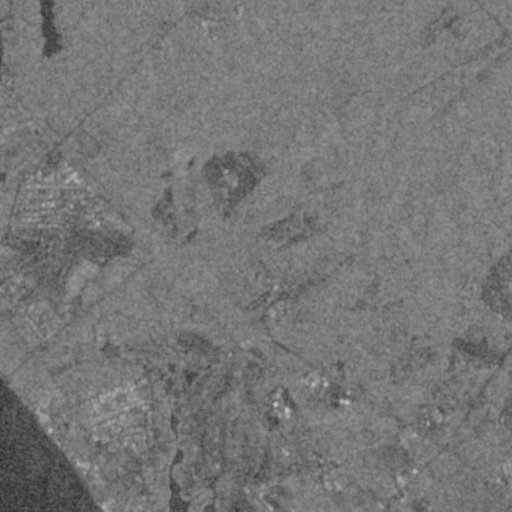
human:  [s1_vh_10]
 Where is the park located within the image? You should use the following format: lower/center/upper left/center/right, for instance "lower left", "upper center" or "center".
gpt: The park is located in the lower left of the image.
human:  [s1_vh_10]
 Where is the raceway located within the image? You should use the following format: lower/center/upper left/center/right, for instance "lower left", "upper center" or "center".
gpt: The raceway is located in the upper right of the image.
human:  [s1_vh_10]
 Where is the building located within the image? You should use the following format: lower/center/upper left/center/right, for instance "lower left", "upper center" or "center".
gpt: There is no building in the image.

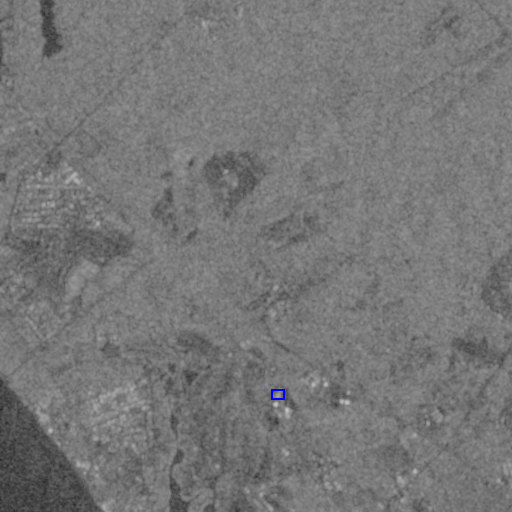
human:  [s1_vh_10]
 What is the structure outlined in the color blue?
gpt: The structure outlined in blue is a parking lot.
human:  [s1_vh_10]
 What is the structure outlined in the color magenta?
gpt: There is no magenta outline.